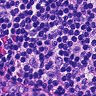
Metastatic tissue present: no